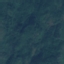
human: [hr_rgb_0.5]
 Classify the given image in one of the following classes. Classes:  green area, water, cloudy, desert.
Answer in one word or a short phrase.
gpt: green area